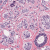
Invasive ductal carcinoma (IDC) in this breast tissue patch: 1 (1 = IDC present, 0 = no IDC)